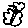
Label: bird